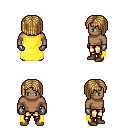
a pixel art fantasy rpg character, male body template, human, dark skin, yellow cape, gold greaves, blonde pageboy hairstyle, metal gloves, brown shoes, four views (front, back, left, right), 2x2 character sprite sheet, small pixel art, hard edges, no anti-aliasing